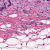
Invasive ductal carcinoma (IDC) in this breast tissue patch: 0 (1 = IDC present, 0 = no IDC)